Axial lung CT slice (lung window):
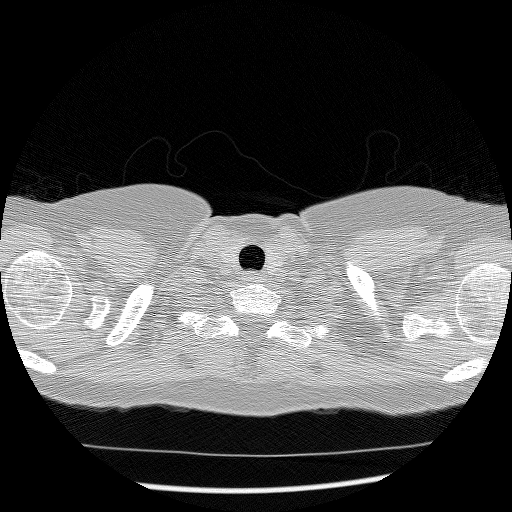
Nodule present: no